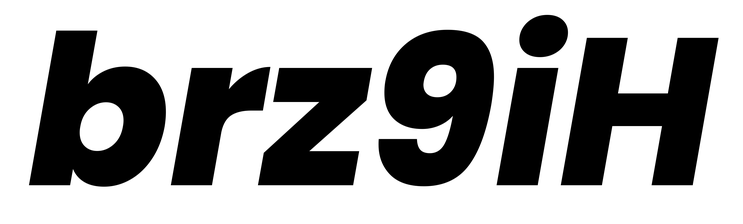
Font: Poppins-ExtraBoldItalic